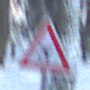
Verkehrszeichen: FlugbetriebLinks
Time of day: MorningAfternoon
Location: Outdoor (Nature)
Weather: Clear
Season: Winter
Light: Natural